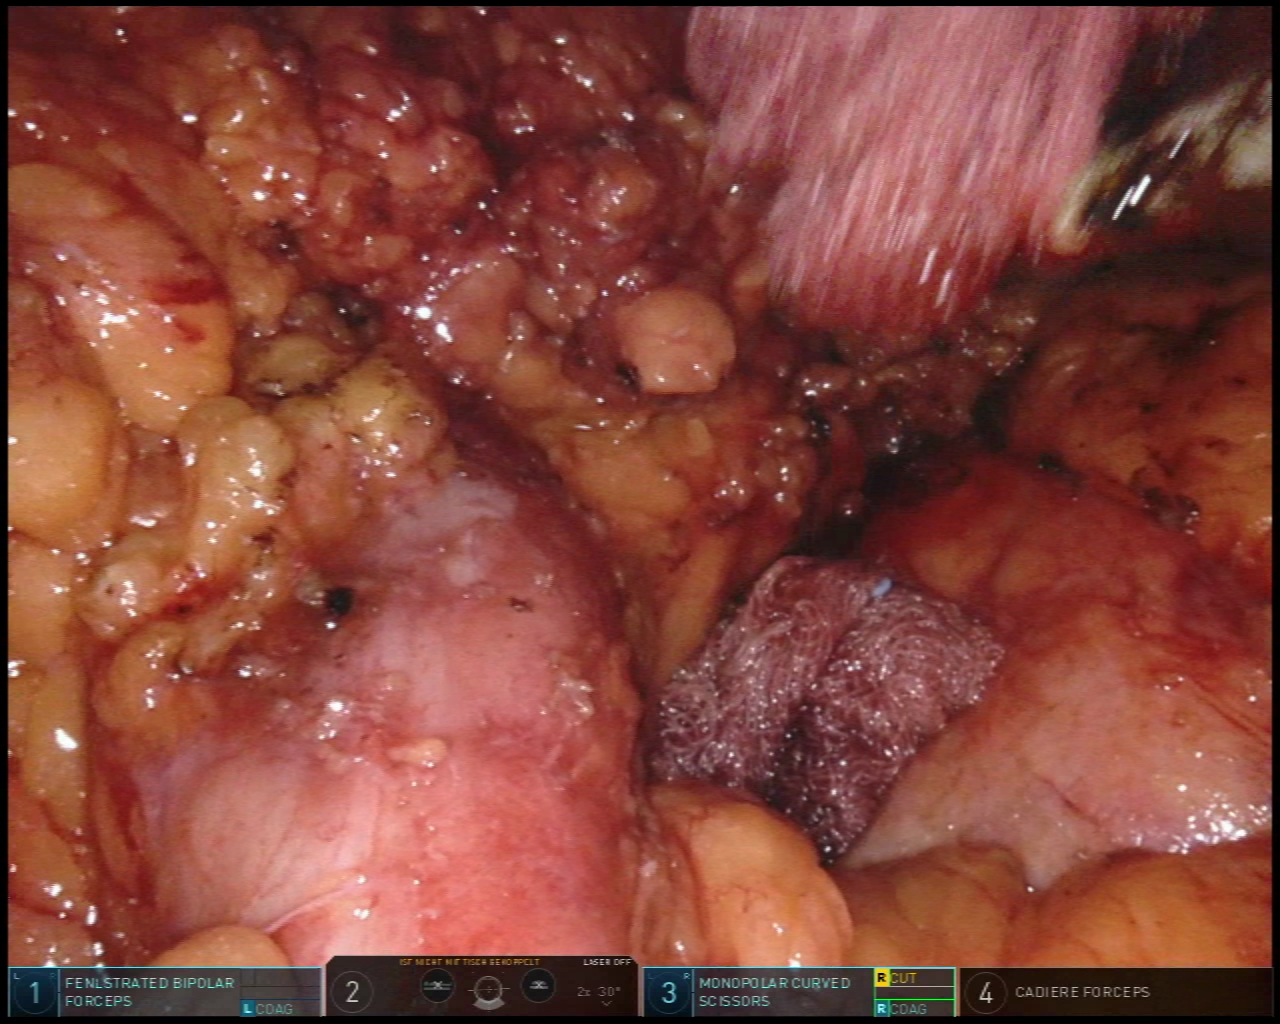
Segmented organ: colon
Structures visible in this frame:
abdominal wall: no
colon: yes
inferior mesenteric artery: no
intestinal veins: no
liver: no
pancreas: no
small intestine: no
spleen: no
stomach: yes
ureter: no
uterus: no
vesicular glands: no